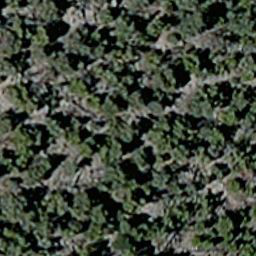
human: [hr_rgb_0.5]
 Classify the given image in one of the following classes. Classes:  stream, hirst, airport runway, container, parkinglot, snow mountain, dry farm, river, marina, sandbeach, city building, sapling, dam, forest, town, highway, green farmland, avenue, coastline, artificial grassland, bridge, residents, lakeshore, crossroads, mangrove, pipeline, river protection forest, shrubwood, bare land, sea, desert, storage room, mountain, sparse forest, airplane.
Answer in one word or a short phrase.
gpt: sparse forest